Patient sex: F
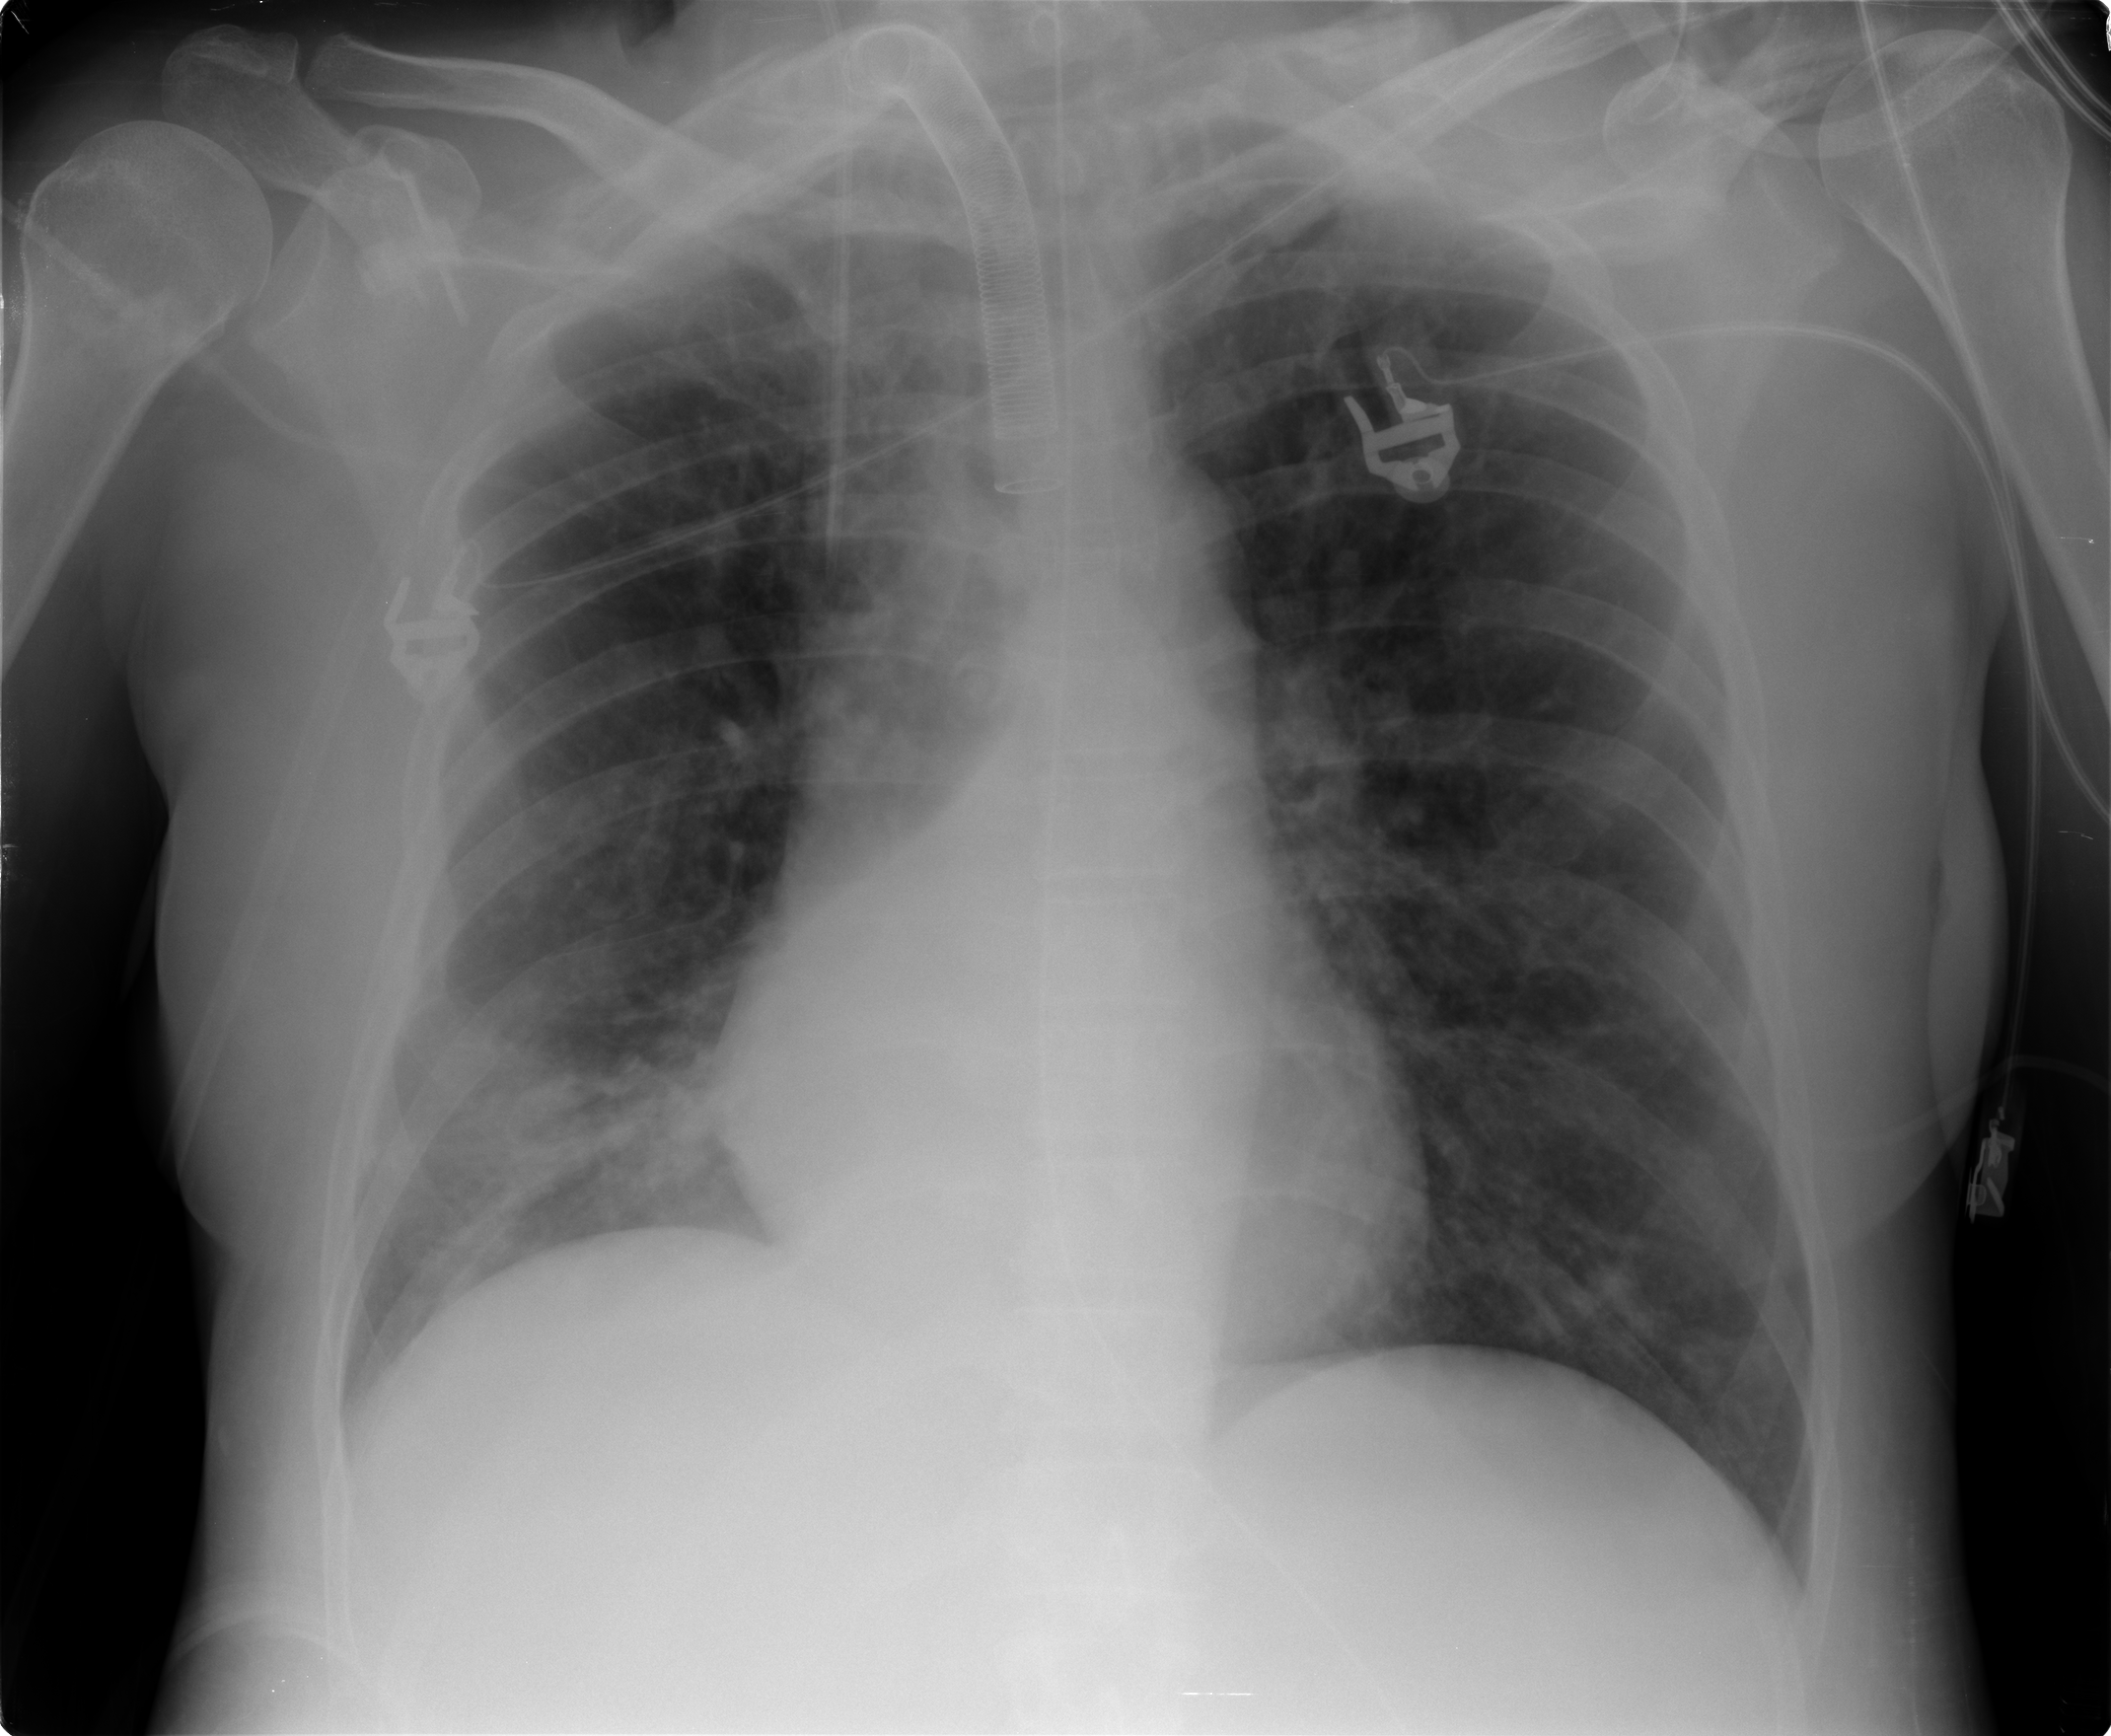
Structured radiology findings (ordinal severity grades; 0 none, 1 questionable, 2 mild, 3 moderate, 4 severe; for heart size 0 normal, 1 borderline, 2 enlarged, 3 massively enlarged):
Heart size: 0
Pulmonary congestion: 1
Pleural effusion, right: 0
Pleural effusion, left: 0
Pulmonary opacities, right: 2
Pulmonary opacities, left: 2
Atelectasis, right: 2
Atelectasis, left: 0